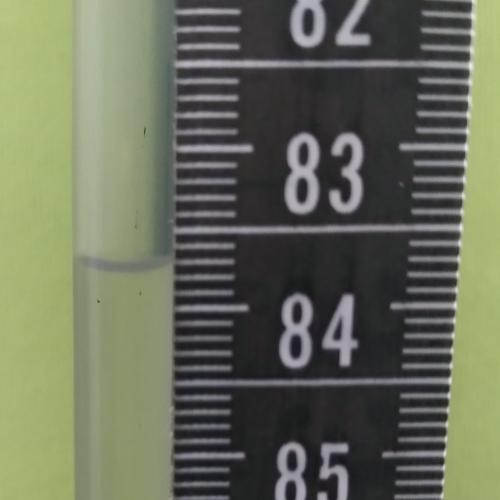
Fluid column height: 83.7 cm